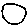
Label: circle